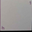
Piece: xx